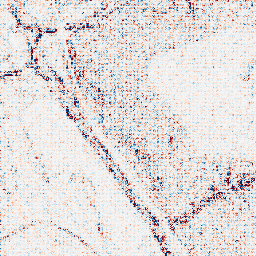
Category: wavelet
Decomposition family: wavelet_dwt
Decomposition parameters: wavelet: db4
level: 1
Upsampling method: sinc_hamming
Upsampling parameters: scale: 4
kernel_size: 4
Upsampling scale: 4